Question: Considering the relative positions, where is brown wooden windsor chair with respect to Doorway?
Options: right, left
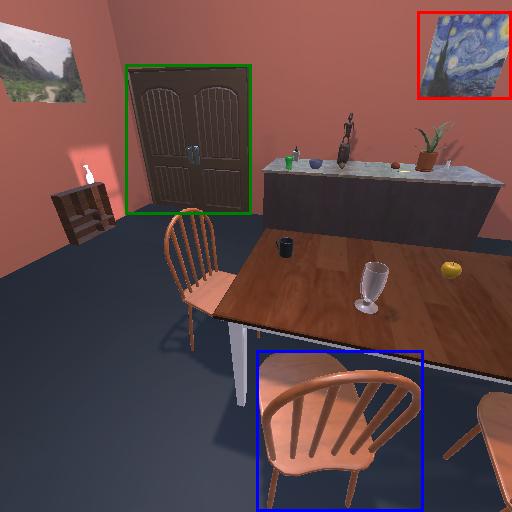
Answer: right